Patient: sex F, age 72
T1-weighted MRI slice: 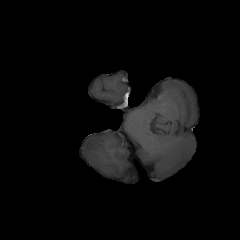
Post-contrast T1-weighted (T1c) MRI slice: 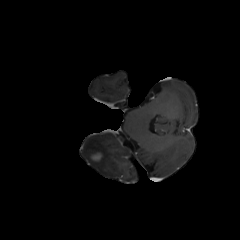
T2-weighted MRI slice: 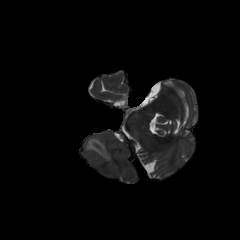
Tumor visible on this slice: yes
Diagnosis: Glioblastoma, IDH-wildtype
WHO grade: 4